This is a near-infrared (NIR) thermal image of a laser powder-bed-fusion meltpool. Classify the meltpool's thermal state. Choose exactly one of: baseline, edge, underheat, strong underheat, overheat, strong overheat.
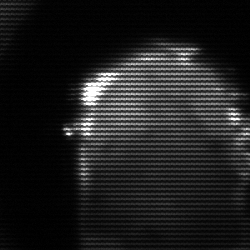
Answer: baseline